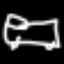
Label: bed